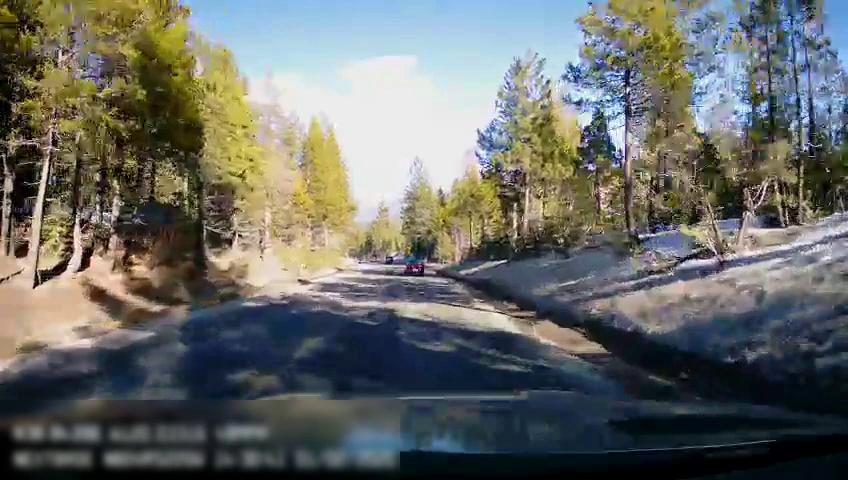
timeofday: Day
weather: Sunny
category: Drivable Space
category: Vehicles | Car